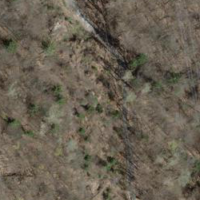
EUNIS habitat code: 41
Species observed at this site:
Cardamine heptaphylla